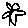
Label: flower